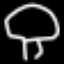
Label: mushroom